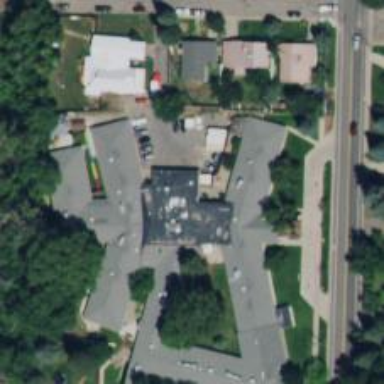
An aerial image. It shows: Nursing home.